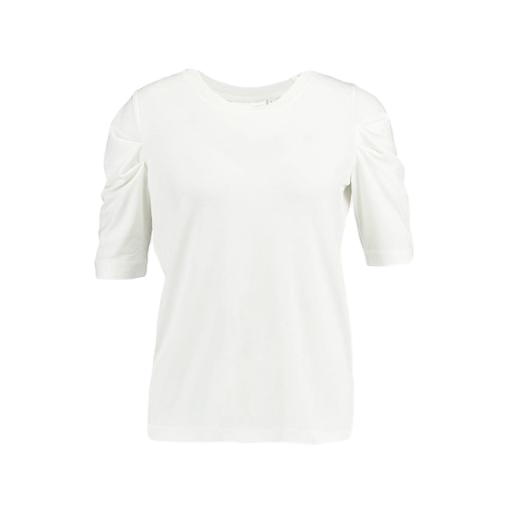
white petite t-shirt only macy, white three-quarter-sleeve top only macy, short-sleeve top only macy, white background